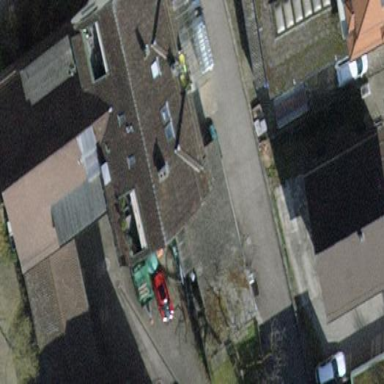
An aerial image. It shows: Gambrel-roofed building with apartments.